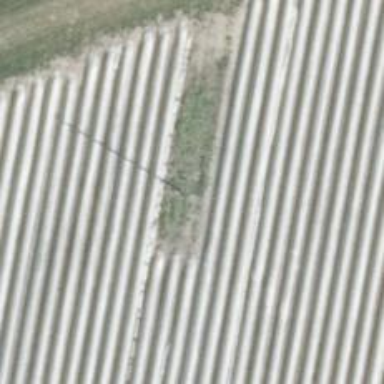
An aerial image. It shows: Power pole.